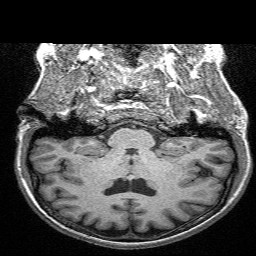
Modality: T1w
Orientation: sagittal
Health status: ill
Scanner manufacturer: siemens
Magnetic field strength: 3 T
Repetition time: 2.3 s
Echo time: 0.00298 s